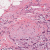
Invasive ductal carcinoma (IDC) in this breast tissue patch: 1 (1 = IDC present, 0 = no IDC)